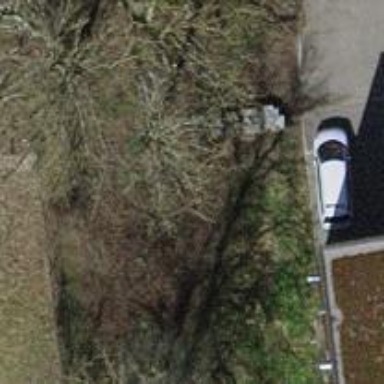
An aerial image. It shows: Hedge acting as barrier.